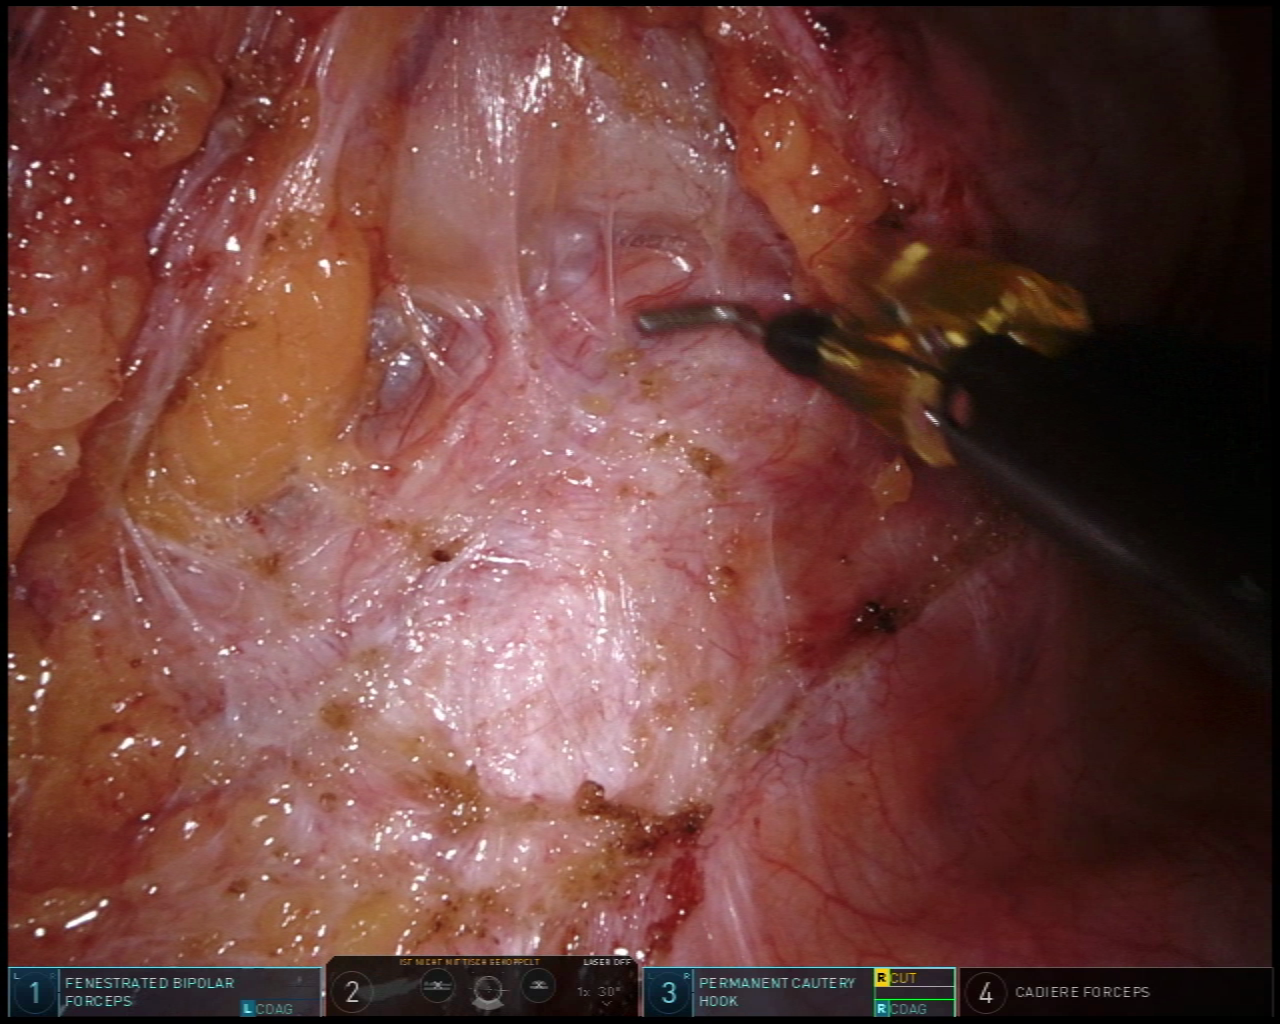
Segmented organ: ureter
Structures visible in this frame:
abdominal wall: no
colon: no
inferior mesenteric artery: no
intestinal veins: no
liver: no
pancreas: no
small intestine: no
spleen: no
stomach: no
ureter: yes
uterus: no
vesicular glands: no